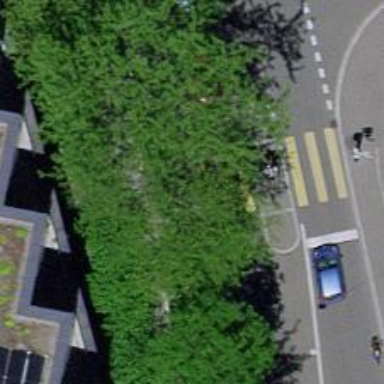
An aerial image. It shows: Kerb barrier.